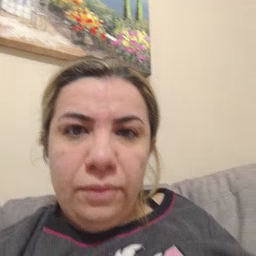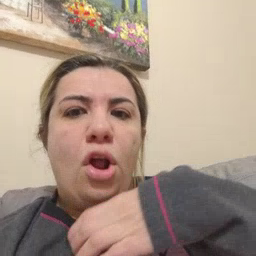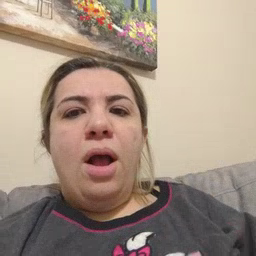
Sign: hungry